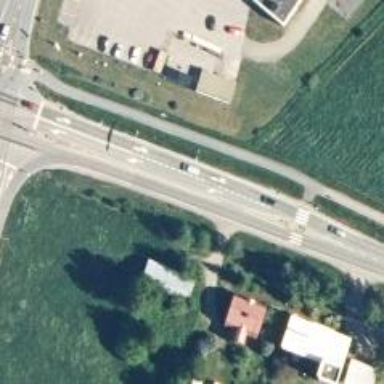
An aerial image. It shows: Asphalt cycleway track.